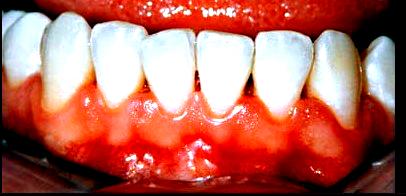
Condition: Gingivitis